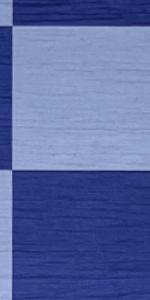
Label: Empty